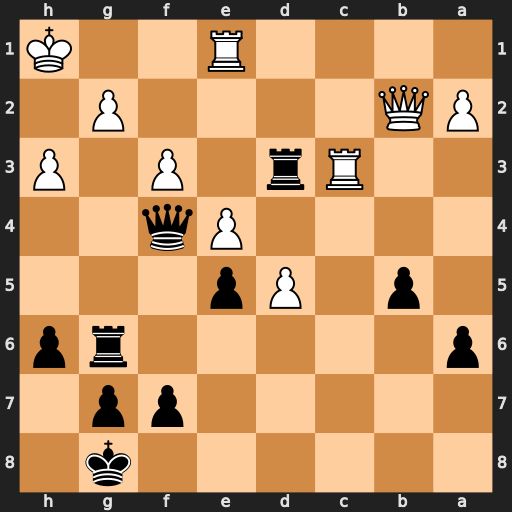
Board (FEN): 6k1/5pp1/p5rp/1p1Pp3/4Pq2/2Rr1P1P/PQ4P1/4R2K
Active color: b
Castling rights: -
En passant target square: -
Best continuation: Rd2 Qxd2 Qxd2